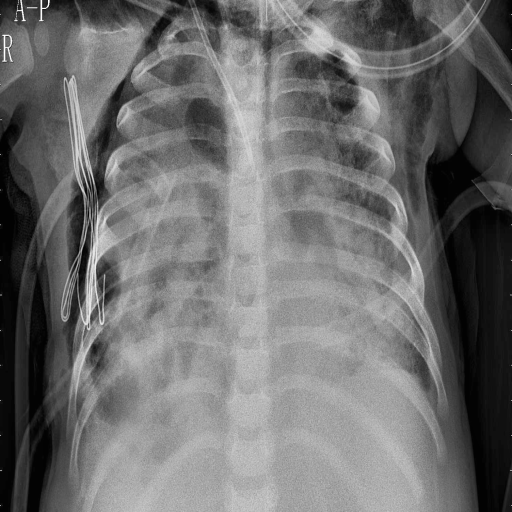
Finding: PNEUMONIA